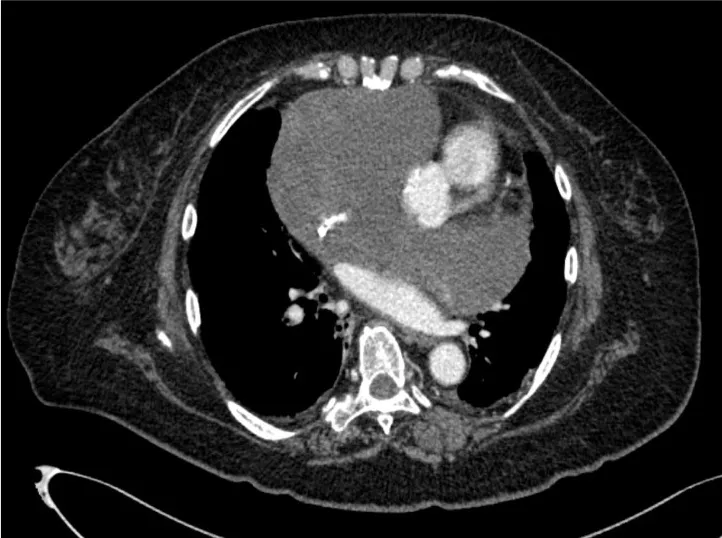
Contrast-enhanced chest computed tomography scan confirmed the ultrasound findings and showed mass effect on the superior vena cava, which was significantly narrowed. The inside of the tumor could not be clearly visualized on contrast-enhanced imaging; neither fatty nor calcified components were observed.
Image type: radiology (ct)